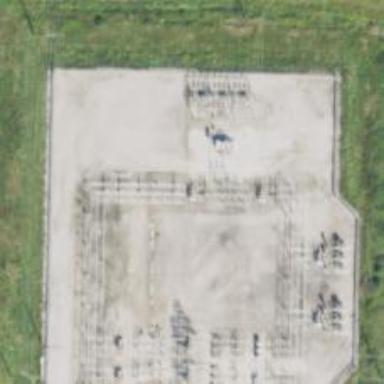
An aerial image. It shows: Switch for power supply.